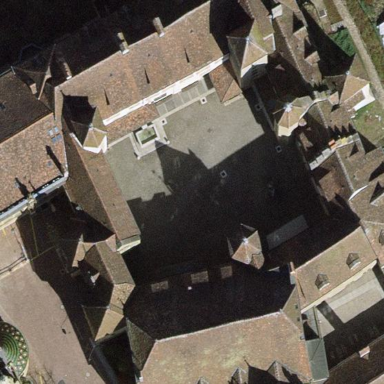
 historic attraction that is open to the public."